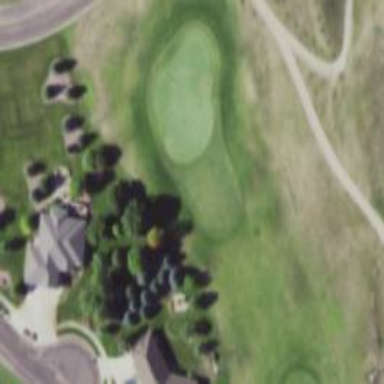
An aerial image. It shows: Golf hole.